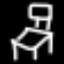
Label: chair